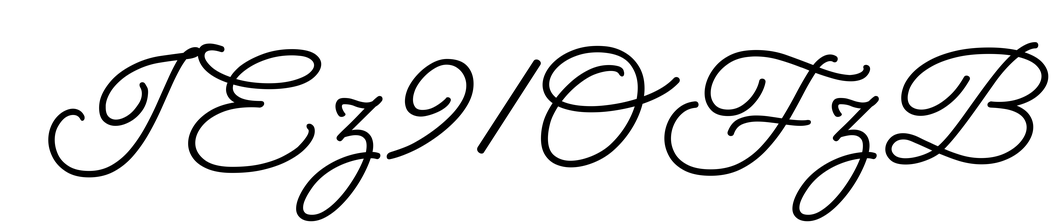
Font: MeowScript-Regular